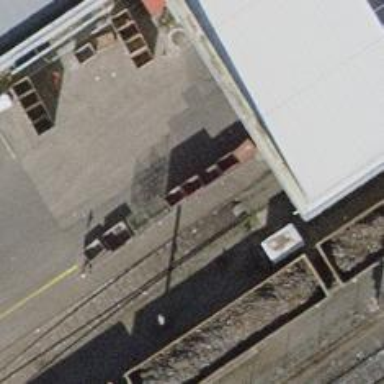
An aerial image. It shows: Railway switch.